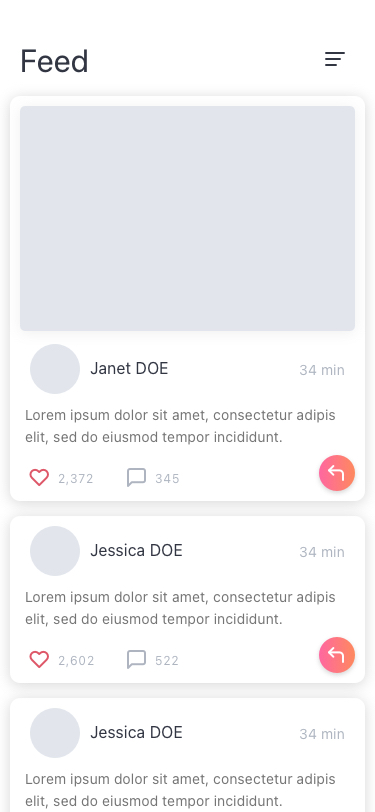
Text in this UI design:
Lorem ipsum dolor sit amet, consectetur adipis elit, sed do eiusmod tempor incididunt.
34 min
Jessica DOE
522
2,602
Lorem ipsum dolor sit amet, consectetur adipis elit, sed do eiusmod tempor incididunt.
34 min
Jessica DOE
345
2,372
Lorem ipsum dolor sit amet, consectetur adipis elit, sed do eiusmod tempor incididunt.
34 min
Janet DOE
Feed